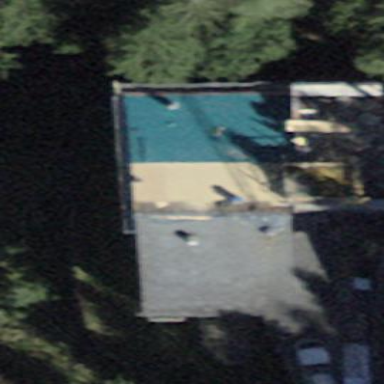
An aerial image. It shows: Building with tiled roof.